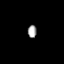
Tissue: skin
Cell type: Epithelial cells
Senescence score: 0.2798
Nuclear area (px): 110
Mean DAPI intensity: 165.209